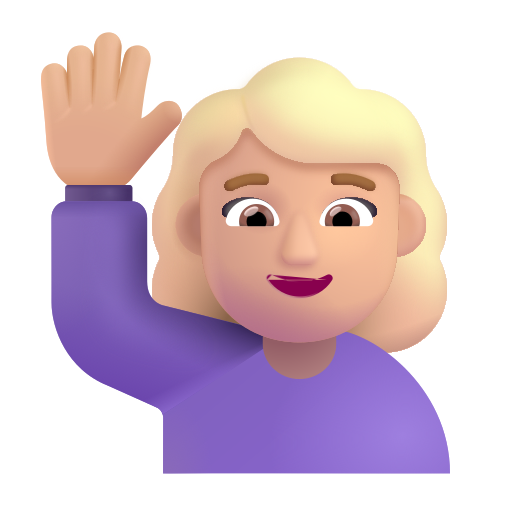
woman raising hand color  light